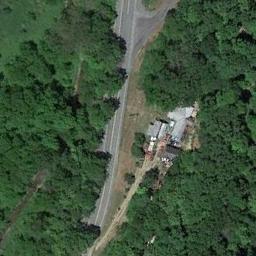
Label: freeway